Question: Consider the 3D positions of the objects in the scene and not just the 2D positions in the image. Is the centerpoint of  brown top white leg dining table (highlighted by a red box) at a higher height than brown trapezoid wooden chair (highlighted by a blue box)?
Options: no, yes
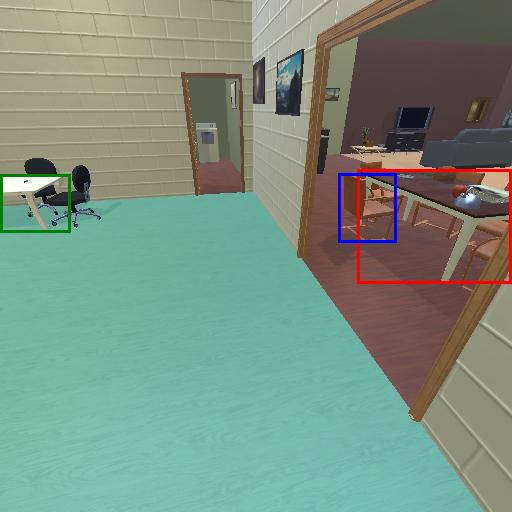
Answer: no